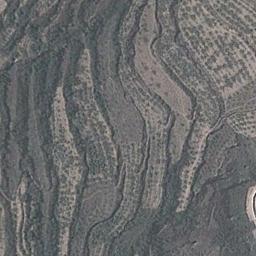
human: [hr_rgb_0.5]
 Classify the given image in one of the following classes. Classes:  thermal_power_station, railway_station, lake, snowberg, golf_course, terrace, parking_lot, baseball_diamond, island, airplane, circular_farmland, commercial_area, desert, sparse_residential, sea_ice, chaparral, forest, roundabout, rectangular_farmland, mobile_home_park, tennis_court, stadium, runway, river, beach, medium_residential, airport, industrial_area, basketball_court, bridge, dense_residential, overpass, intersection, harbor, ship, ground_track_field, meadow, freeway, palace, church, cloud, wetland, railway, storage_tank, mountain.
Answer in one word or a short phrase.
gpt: terrace